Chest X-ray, PA view. Patient: 40 years old, sex M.
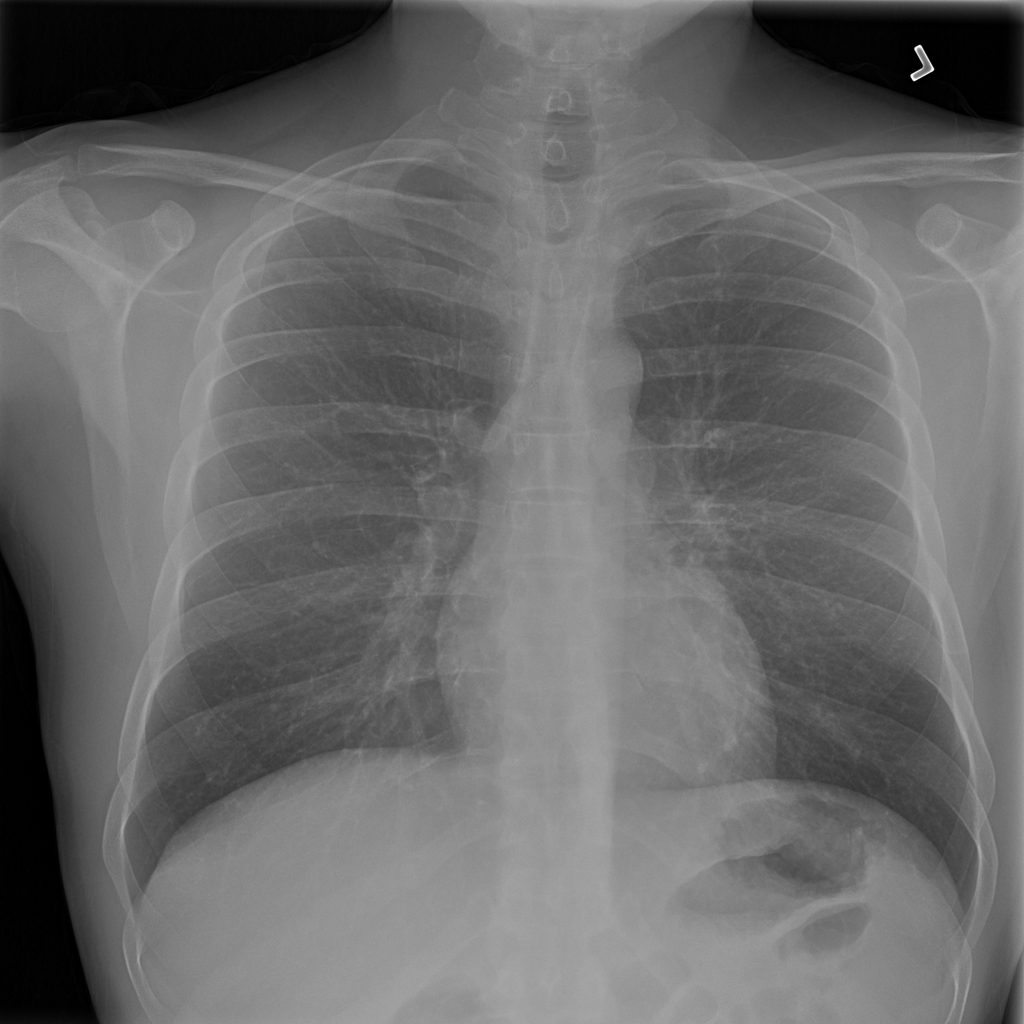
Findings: No Finding